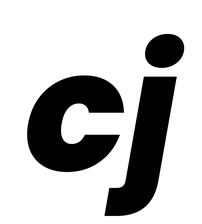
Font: Poppins-ExtraBoldItalic